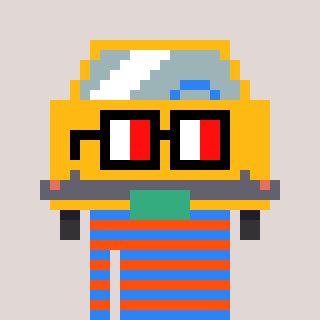
a pixel art character with square glasses with black frames and red eyes, a taxi-shaped head and a orange-colored body on a warm background